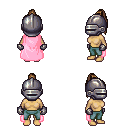
a pixel art fantasy rpg character, female body template, human, tanned skin, pink cape, teal pants, blonde long topknot hairstyle, metal helm, metal gloves, four views (front, back, left, right), 2x2 character sprite sheet, small pixel art, hard edges, no anti-aliasing